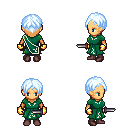
a pixel art fantasy rpg character, female body template, human, tanned skin, sash dress, teal pants, white cyan parted hairstyle, gold gloves, maroon shoes, dagger, four views (front, back, left, right), 2x2 character sprite sheet, small pixel art, hard edges, no anti-aliasing